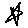
Label: star